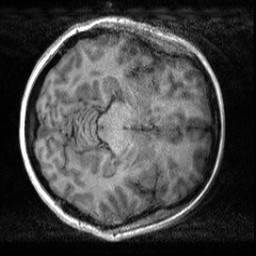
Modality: T1w
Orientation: axial
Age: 23
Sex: female
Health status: healthy
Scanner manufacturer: siemens
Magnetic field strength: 3 T
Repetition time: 2 s
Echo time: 0.00232 s